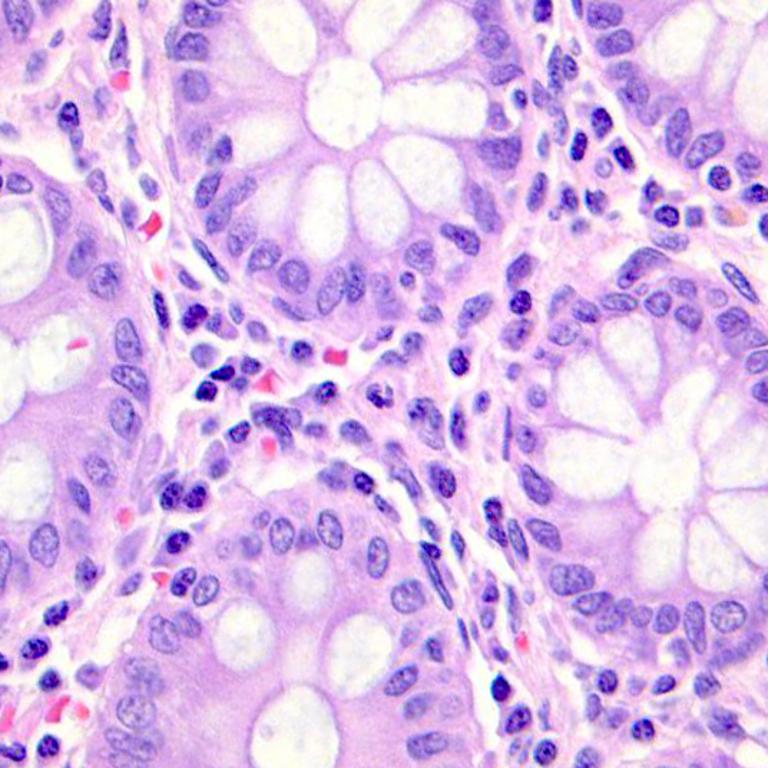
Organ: colon
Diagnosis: benign